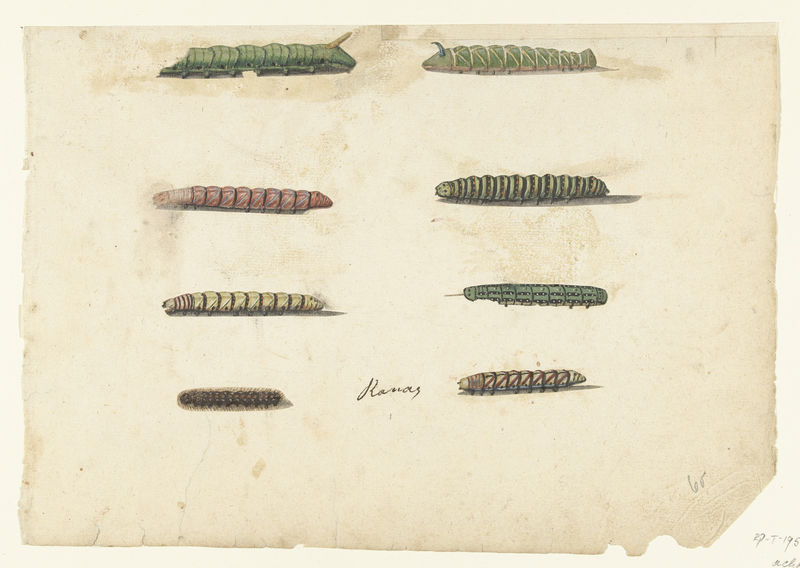
Titel: Acht rupsen
Standort: Amsterdam
Institution: Rijksmuseum
Schlagwörter: gelb, grün, bunt, zeichnung, rot, blatt, studie, illustration, art, pergament, raupen, raupe, gezeichnet, acht, naturstudie, illustrationen, 9, 8, illus, illu, schmetterlingsraupen